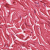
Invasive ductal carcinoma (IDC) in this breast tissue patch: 0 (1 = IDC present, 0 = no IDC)